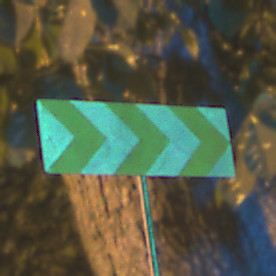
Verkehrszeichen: RichtungstafelnInKurvenGrossLinks
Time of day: Night
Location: Outdoor (Urban)
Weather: PartlyCloudy
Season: NotSpecified
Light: Artificial